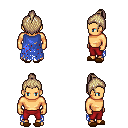
a pixel art fantasy rpg character, male body template, human, tanned skin, blue tattered cape, red pants, white blonde short topknot hairstyle, brown slippers, four views (front, back, left, right), 2x2 character sprite sheet, small pixel art, hard edges, no anti-aliasing